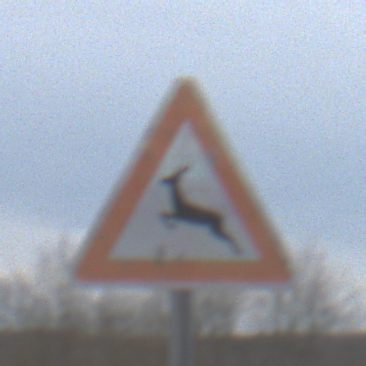
Verkehrszeichen: WildwechselRechts
Umgebung: Outdoor, Suburban
Tageszeit: MorningAfternoon
Wetter: Overcast
Licht: Natural
Jahreszeit: NotSpecified
Kontrast: LowContrast